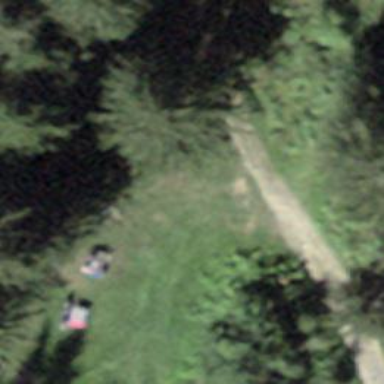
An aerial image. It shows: Picnic site for tourists.